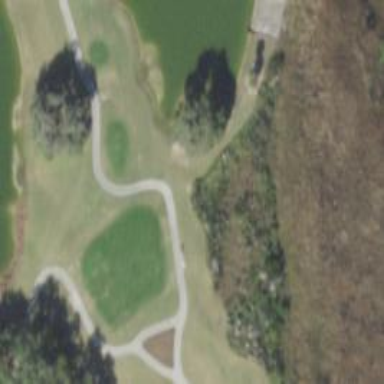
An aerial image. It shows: Path designated for golf carts.